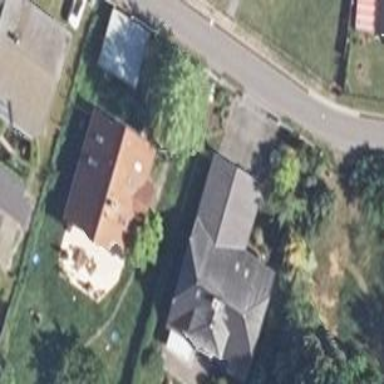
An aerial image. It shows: Residential building.